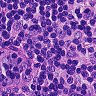
Metastatic tissue present: no